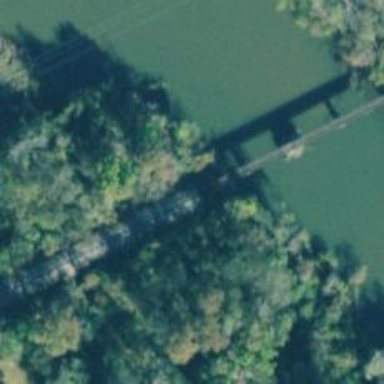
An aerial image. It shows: Bridge over railway line.